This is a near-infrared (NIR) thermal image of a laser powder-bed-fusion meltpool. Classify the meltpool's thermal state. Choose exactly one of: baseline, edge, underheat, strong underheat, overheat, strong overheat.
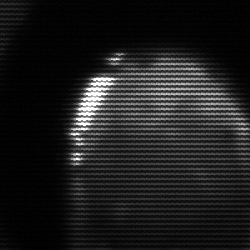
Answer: edge